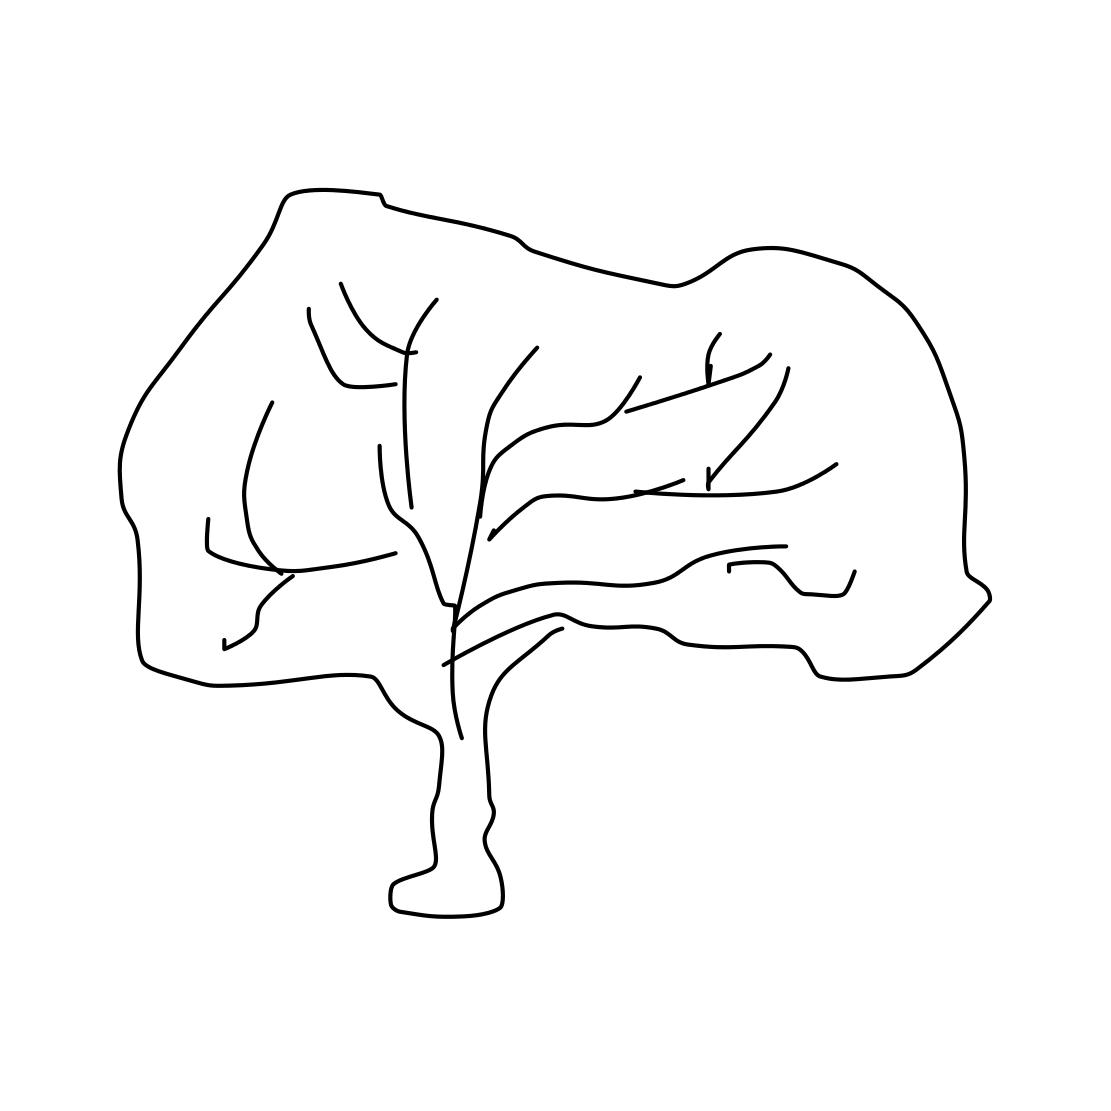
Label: bush